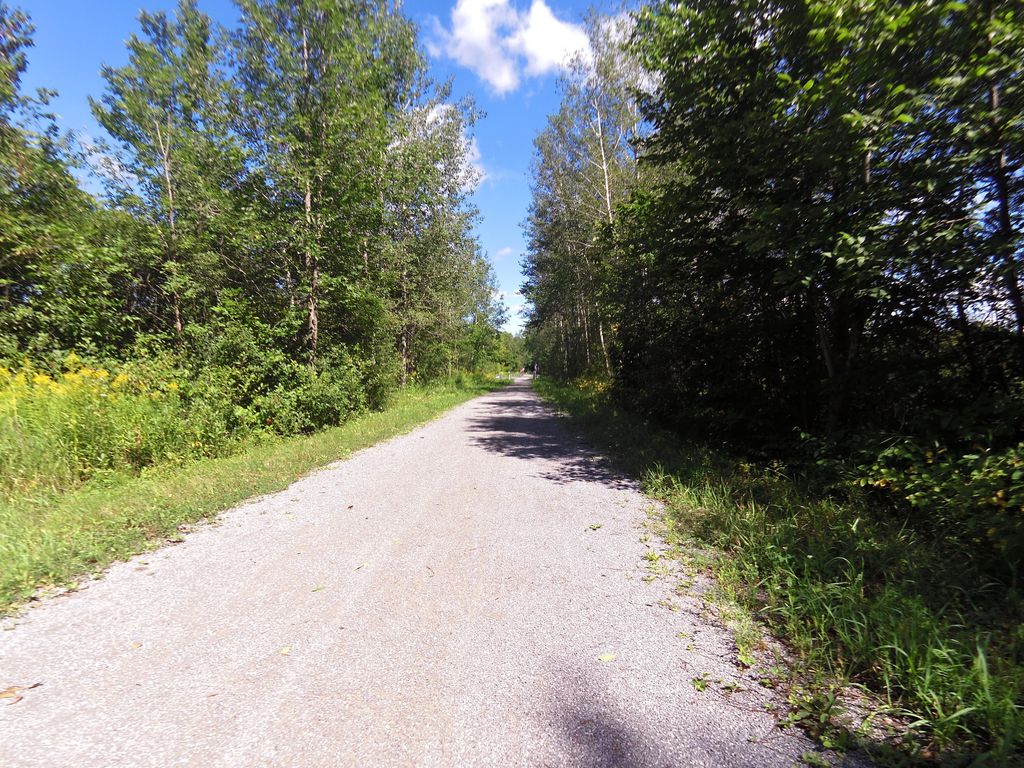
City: ottawa-gatineau